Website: macys
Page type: account-dashboard
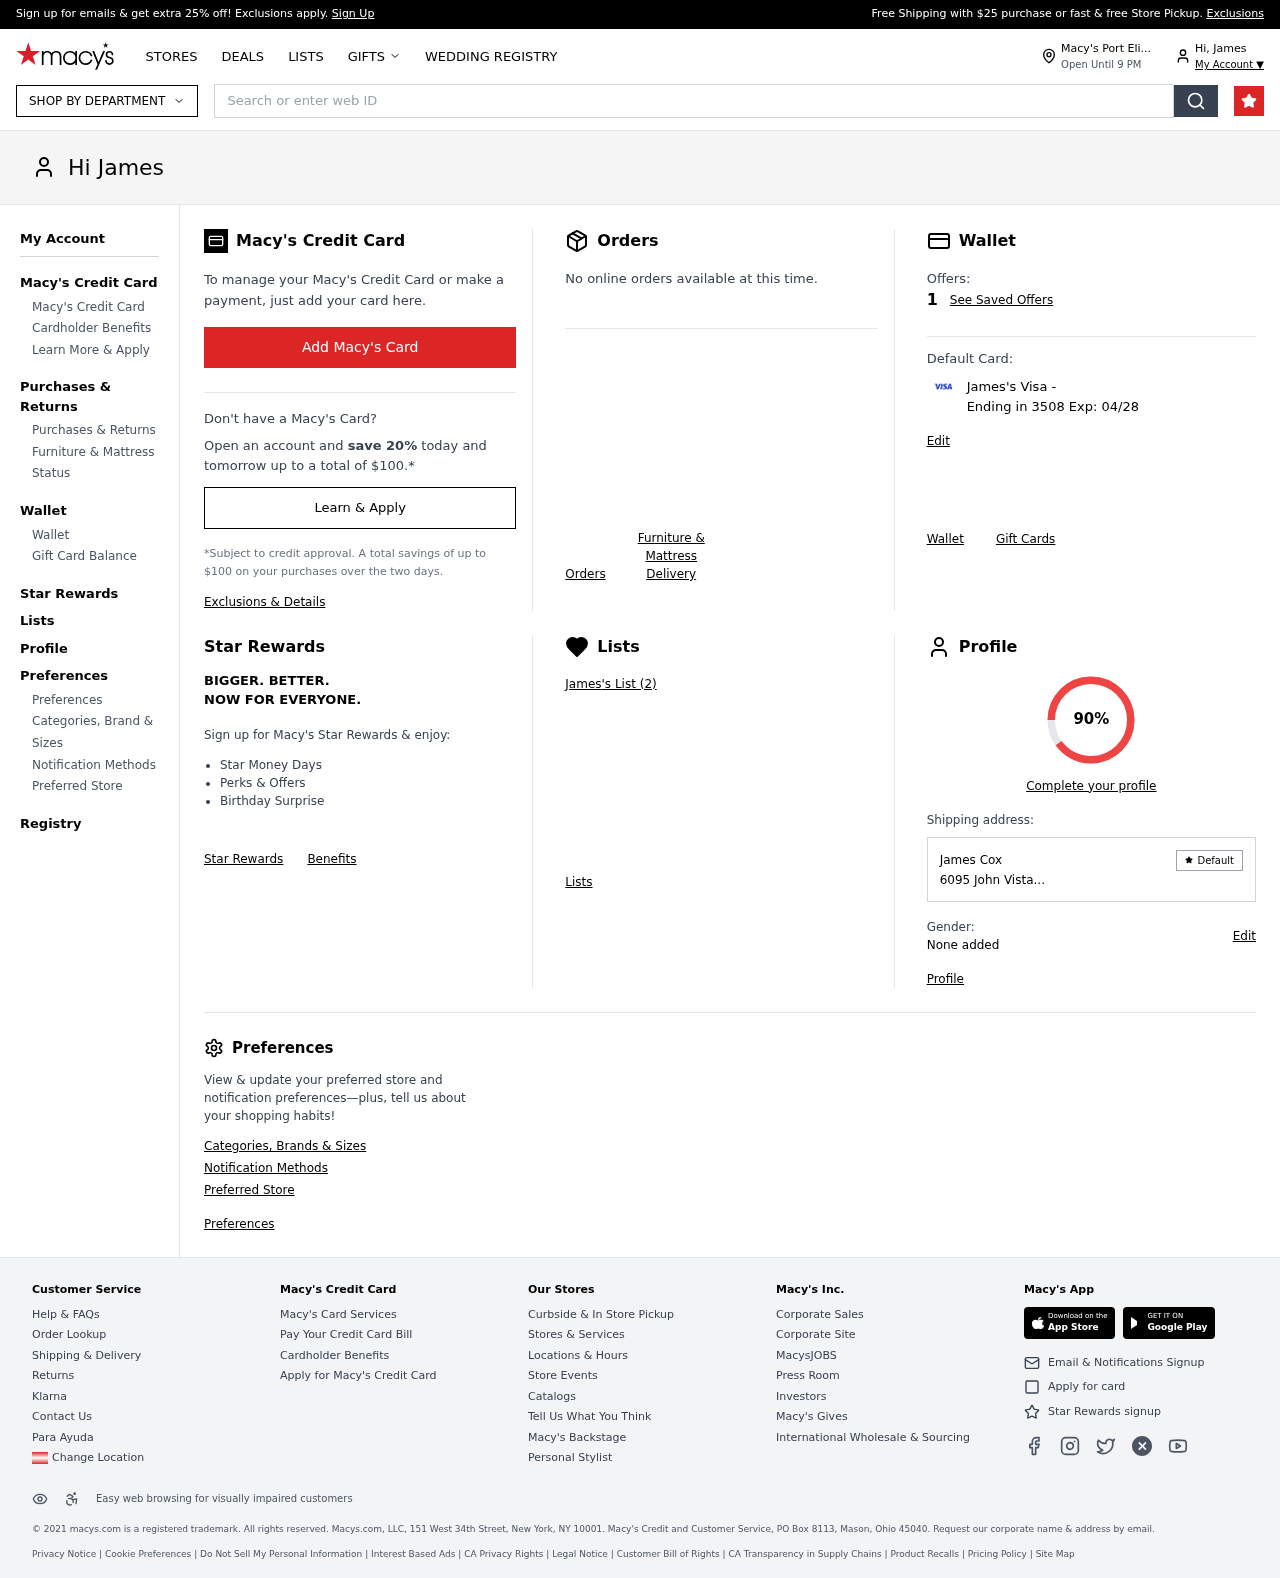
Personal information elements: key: PII_CARD_LAST4
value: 3508
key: PII_CARD_TYPE
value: Visa
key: PII_CITY
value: Port Eli
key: PII_FIRSTNAME
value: James
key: PII_FULLNAME
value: James Cox
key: PII_STREET
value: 6095 John Vista
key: PII_CARD_EXPIRY
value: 04/28
Search elements: key: HEADER_SEARCH
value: Search or enter web ID